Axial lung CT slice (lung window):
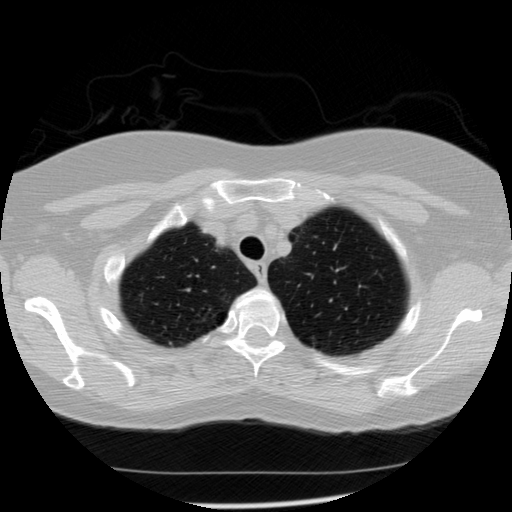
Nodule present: no